Field crop: maize
Growth stage: 2
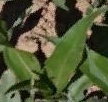
Species: maize